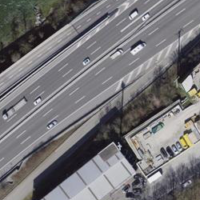
EUNIS habitat code: 57
Species observed at this site:
Milvus milvus